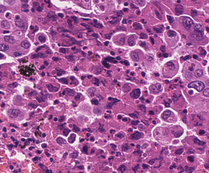
Tumor epithelial tissue: yes
Tumor-associated stroma tissue: no
Normal tissue: no